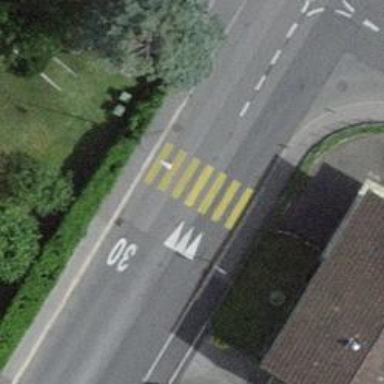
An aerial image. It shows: Marked crossing with zebra stripes on the road.